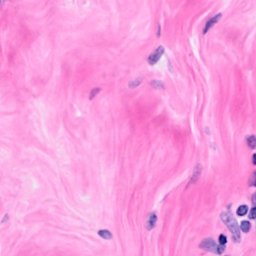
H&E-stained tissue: Breast